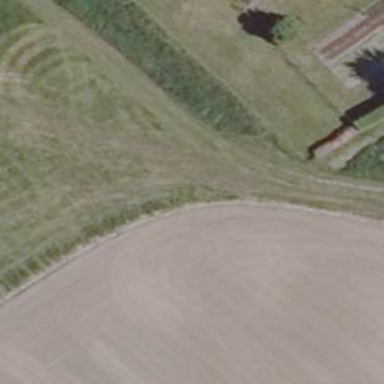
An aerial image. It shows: Grass track with grade5 track type.